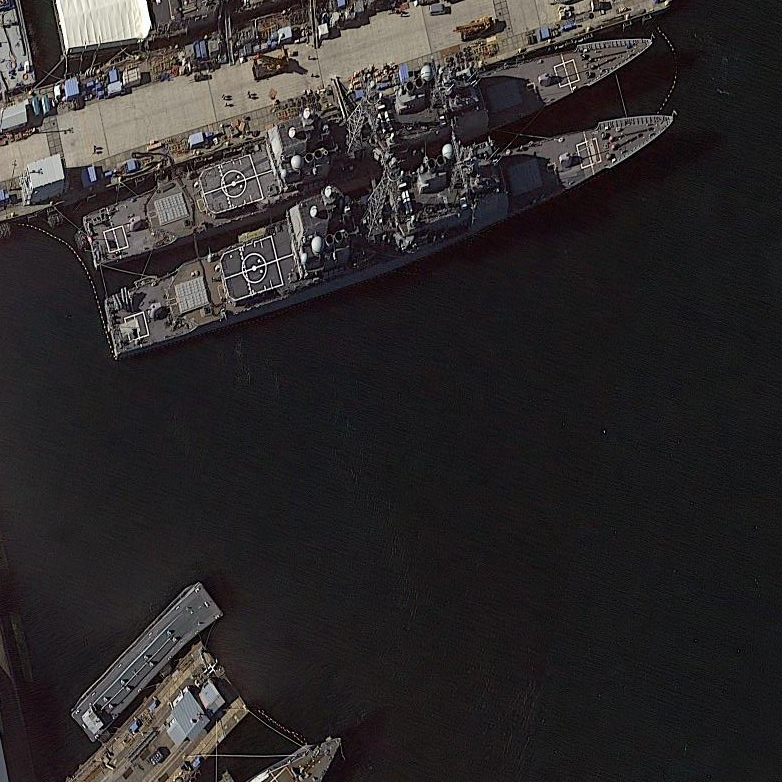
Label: cruiser